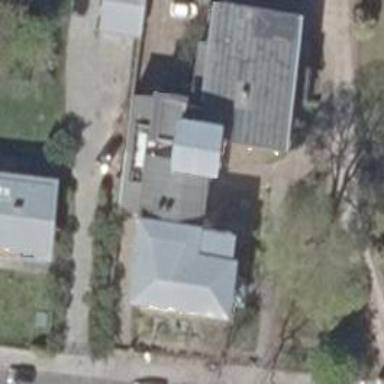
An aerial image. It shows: Building with ridged roof.